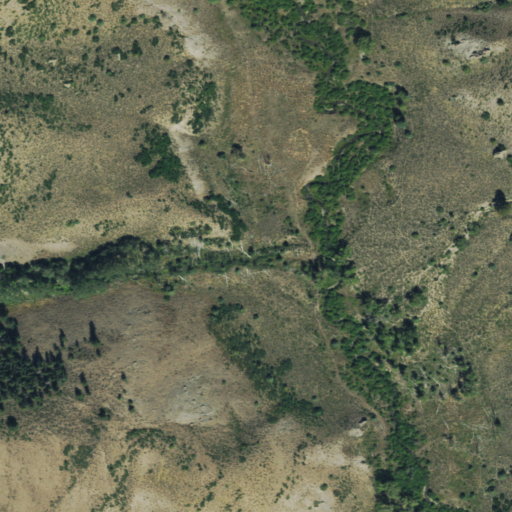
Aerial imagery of valley in Colorado named Bear Gulch containing shrub, evergreen forest, deciduous forest, and mixed forest